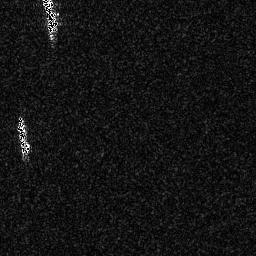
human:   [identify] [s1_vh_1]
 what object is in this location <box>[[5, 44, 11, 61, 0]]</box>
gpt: <ref>1 medium ship at the left</ref>

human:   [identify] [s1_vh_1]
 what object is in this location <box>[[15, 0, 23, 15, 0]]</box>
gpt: <ref>1 medium ship at the top left</ref>